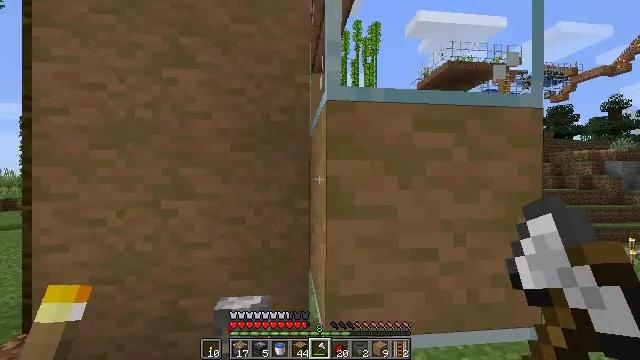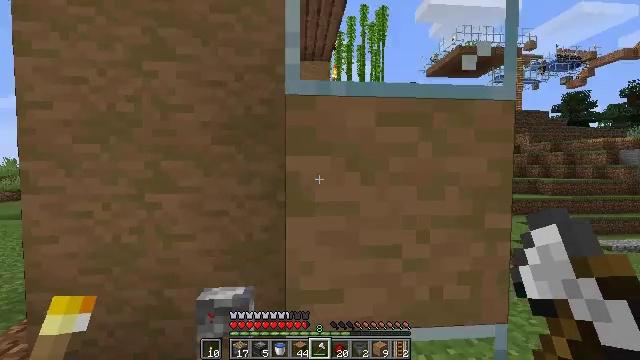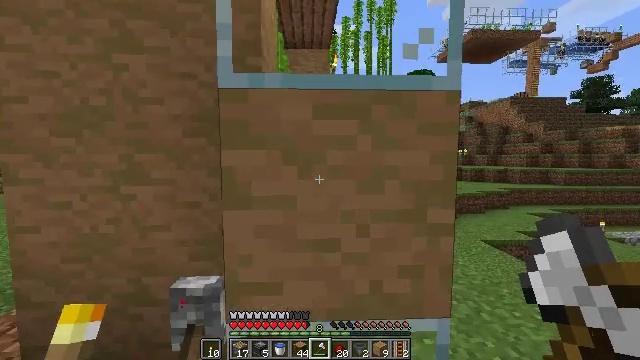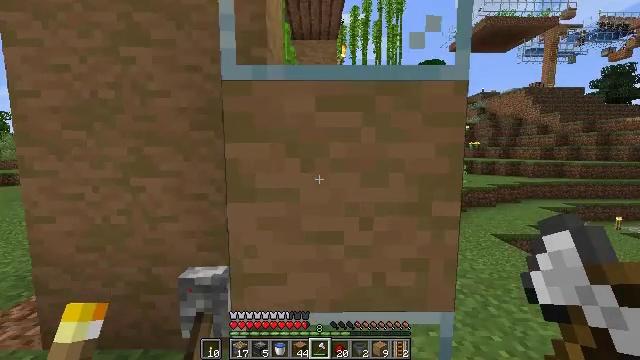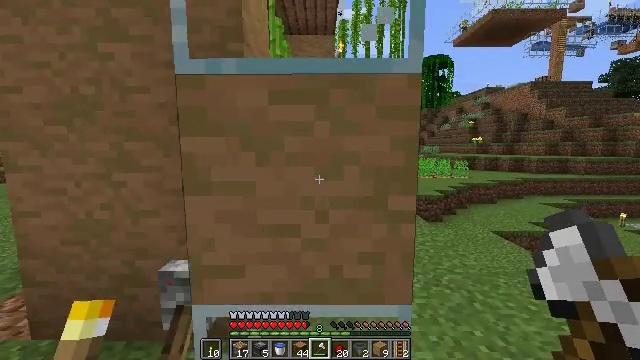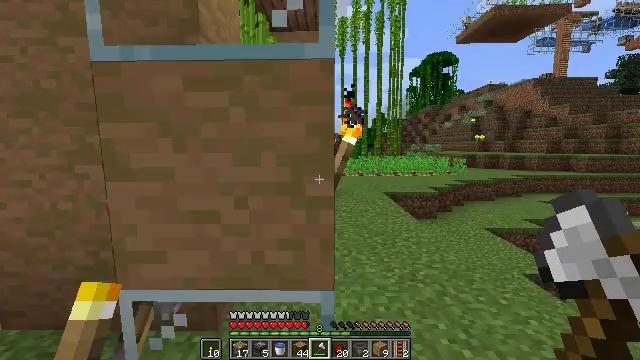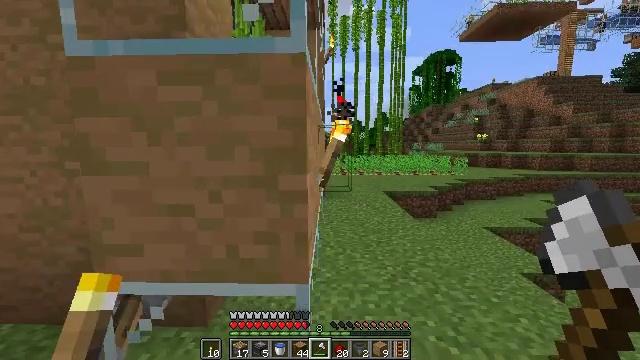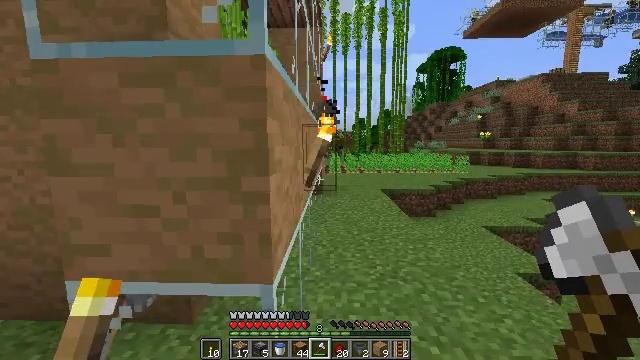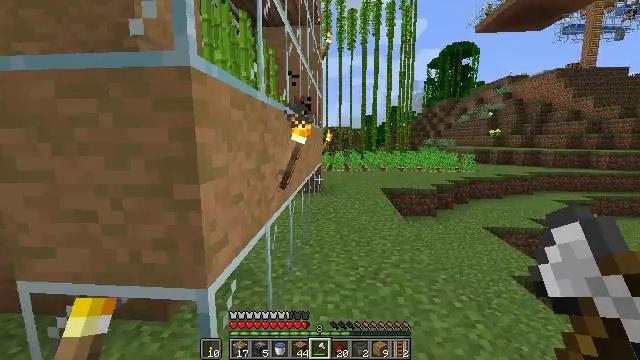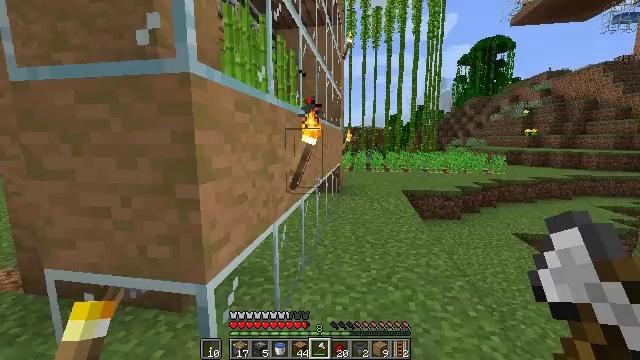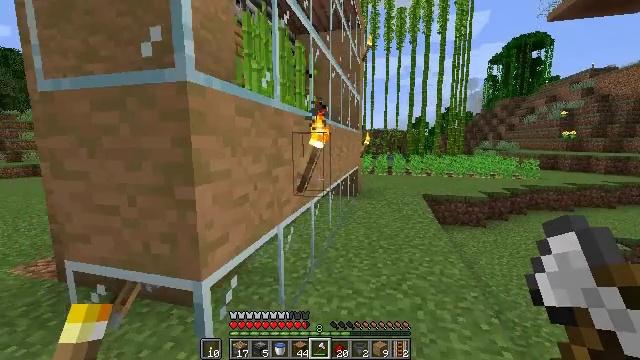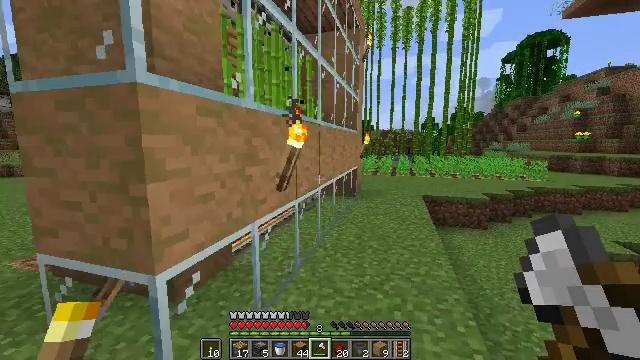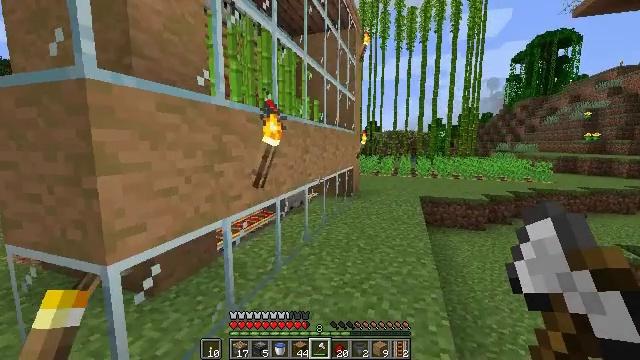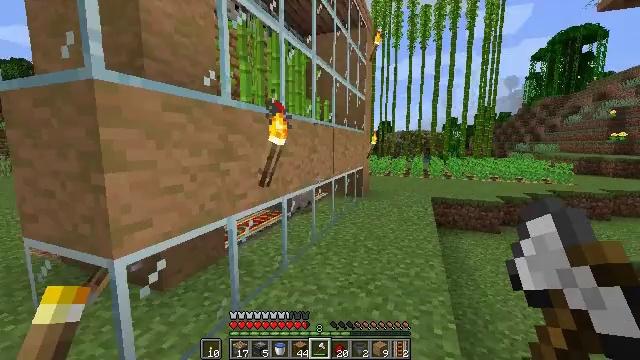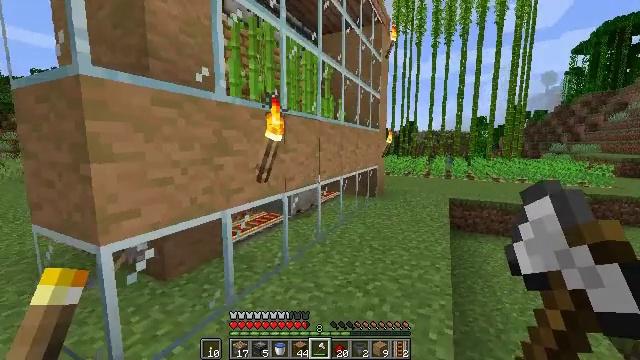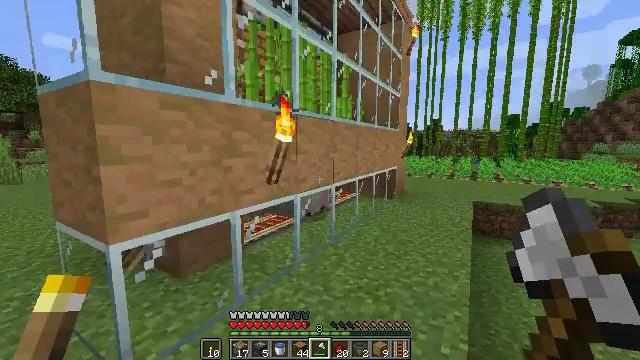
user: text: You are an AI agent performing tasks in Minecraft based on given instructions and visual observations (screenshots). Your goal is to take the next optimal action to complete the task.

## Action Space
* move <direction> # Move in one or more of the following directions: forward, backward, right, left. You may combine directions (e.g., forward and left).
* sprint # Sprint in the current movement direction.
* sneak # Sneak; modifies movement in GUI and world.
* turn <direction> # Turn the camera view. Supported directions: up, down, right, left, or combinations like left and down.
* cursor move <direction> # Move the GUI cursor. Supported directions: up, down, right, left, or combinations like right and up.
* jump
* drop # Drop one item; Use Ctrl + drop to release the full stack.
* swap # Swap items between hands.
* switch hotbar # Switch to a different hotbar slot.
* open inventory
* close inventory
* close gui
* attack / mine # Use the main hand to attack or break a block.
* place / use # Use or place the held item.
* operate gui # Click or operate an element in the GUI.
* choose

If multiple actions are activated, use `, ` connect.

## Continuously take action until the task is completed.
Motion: motion action
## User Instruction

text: Break the stripped jungle log.
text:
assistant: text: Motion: move right, turn left and down
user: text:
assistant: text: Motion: move right, turn left and down
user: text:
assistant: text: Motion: move right, turn left and down
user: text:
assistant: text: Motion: move right
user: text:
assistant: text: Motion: move right
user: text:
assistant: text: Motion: move right
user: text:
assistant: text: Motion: move right
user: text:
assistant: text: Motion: move right, turn left
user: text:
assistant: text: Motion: move right, turn left
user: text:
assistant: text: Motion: move right, turn left
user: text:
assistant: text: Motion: move right, turn left
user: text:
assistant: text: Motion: move right, turn left
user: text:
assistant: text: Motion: move right, turn left
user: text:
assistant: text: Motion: move forward and move right, turn left
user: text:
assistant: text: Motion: move forward and move right, turn left
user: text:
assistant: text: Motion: move forward and move right, turn left
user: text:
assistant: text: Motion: move forward and move right, turn left
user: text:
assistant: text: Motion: move forward and move right, turn left
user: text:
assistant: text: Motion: move forward and move right, turn left
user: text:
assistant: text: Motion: turn left
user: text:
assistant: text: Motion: turn left
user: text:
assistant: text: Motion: no_op
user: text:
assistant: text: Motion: turn left
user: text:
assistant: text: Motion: no_op
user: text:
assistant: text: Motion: no_op
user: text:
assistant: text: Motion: no_op
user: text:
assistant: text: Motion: no_op
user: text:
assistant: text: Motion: no_op
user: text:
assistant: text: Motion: no_op
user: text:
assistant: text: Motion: no_op